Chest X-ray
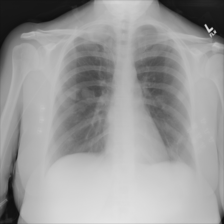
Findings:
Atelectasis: negative
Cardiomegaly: negative
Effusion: negative
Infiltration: negative
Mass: negative
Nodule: positive
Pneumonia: negative
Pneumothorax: negative
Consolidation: negative
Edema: negative
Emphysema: negative
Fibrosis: negative
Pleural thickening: negative
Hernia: negative